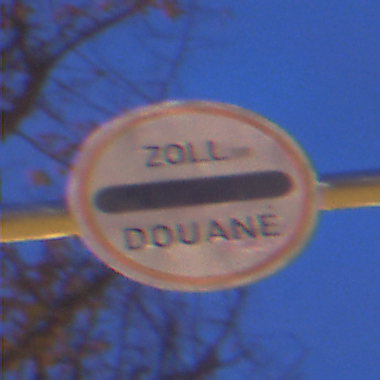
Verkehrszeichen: Zollstelle
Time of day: Night
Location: Outdoor (Urban)
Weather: Clear
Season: NotSpecified
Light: Artificial